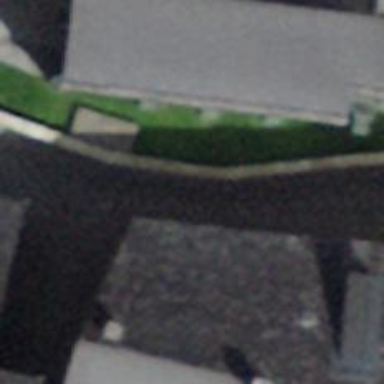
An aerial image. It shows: Residential road with sett surface.